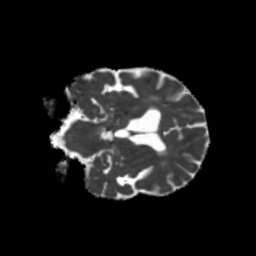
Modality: MD
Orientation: coronal
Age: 43
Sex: male
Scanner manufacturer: siemens
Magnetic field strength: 3 T
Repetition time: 5.25 s
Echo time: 0.08 s